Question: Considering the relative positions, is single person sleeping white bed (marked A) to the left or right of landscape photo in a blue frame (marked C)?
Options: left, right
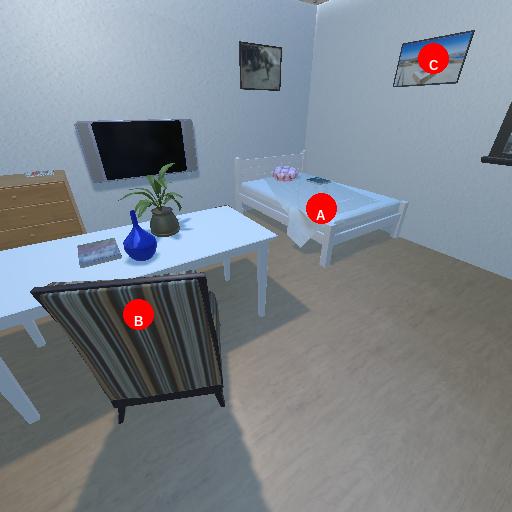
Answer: left